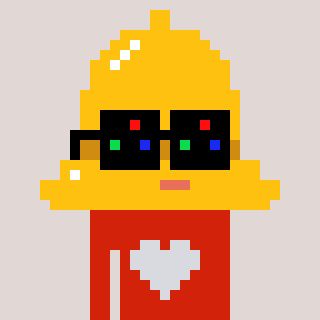
a pixel art character with square black sunglasses, a bell-shaped head and a red-colored body on a warm background